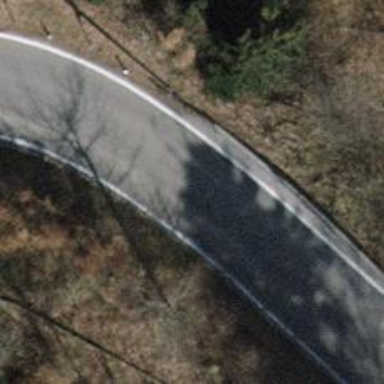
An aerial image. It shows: Tertiary road with asphalt surface.